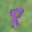
Label: 8